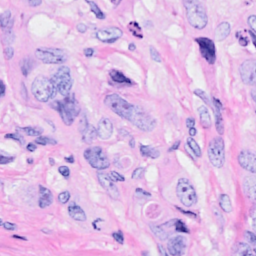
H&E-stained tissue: Breast